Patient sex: M
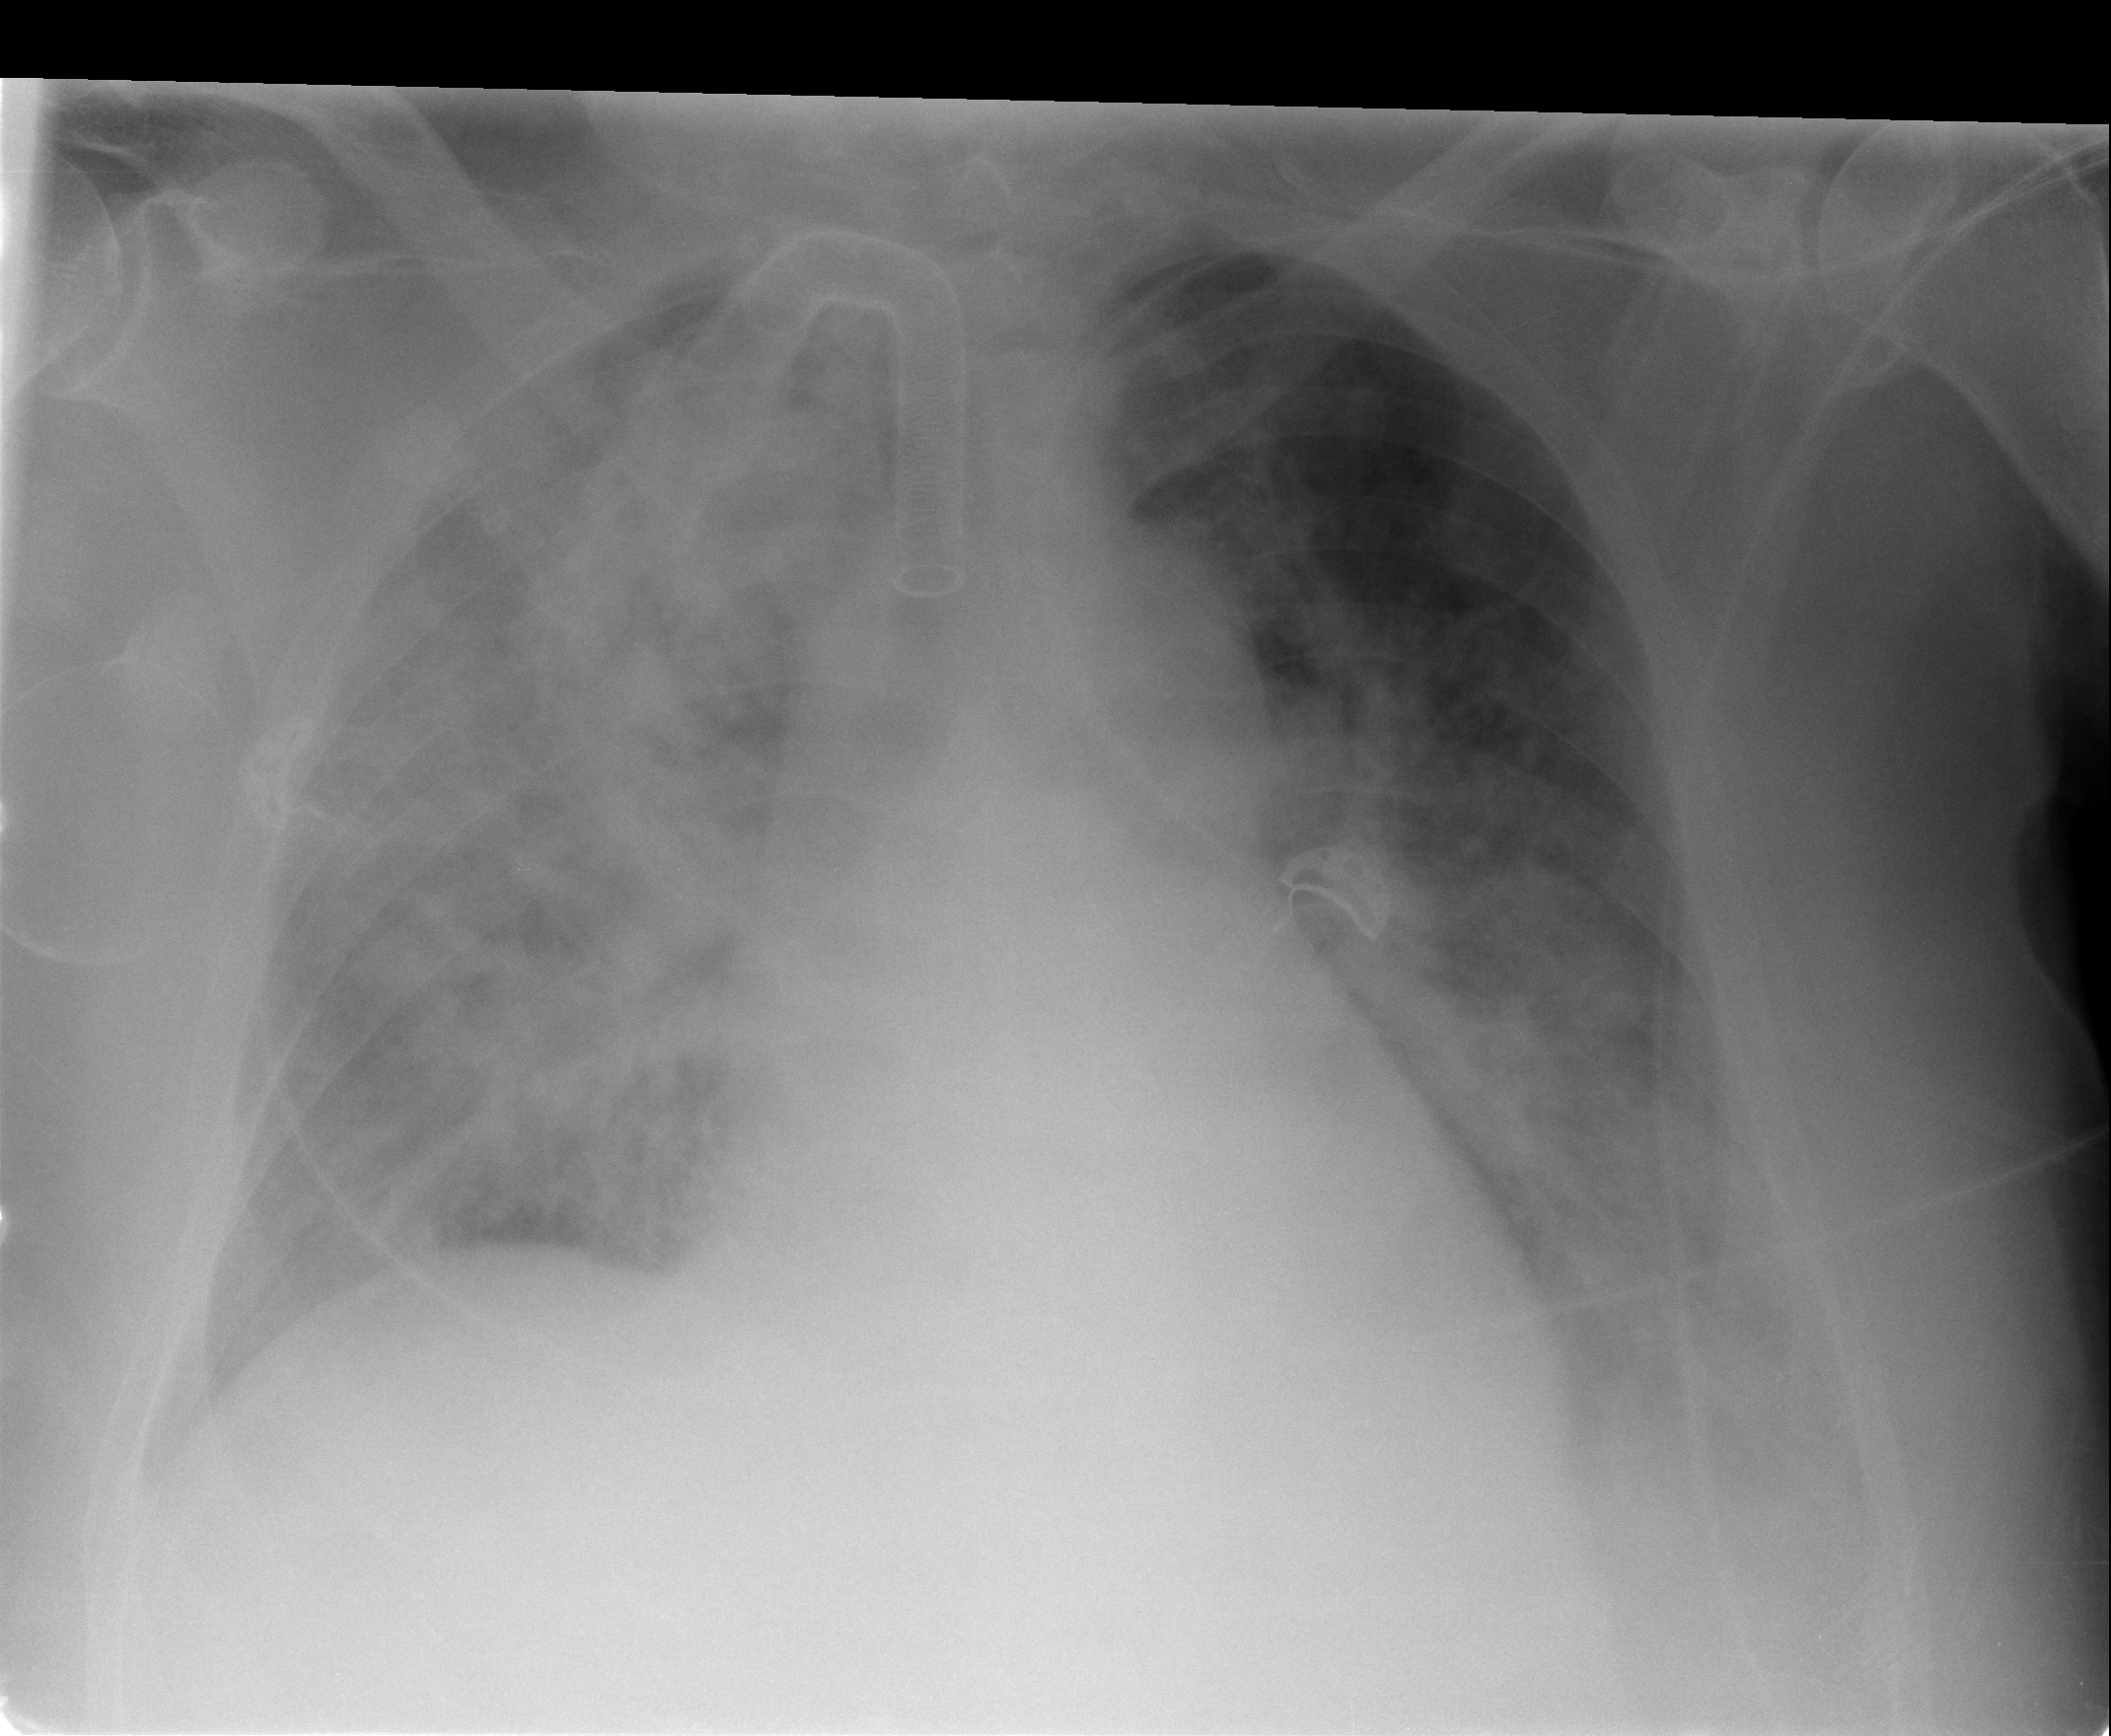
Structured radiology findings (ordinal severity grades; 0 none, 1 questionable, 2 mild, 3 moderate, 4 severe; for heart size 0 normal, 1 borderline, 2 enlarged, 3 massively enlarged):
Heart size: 1
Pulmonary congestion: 2
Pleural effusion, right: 0
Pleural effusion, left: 2
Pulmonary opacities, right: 2
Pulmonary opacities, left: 2
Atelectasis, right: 2
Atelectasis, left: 2